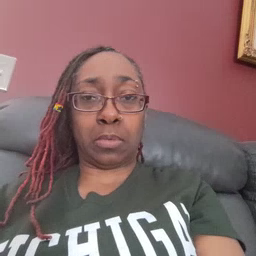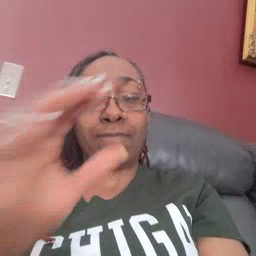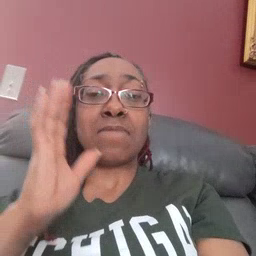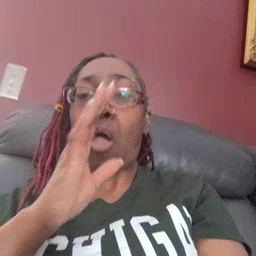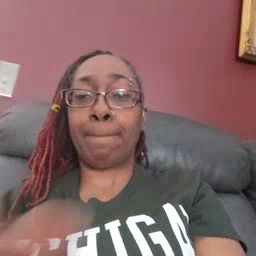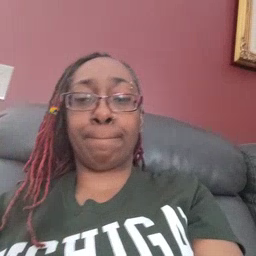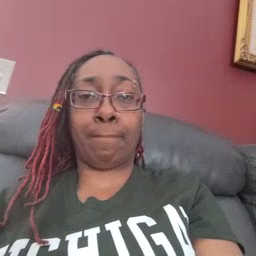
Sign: farm